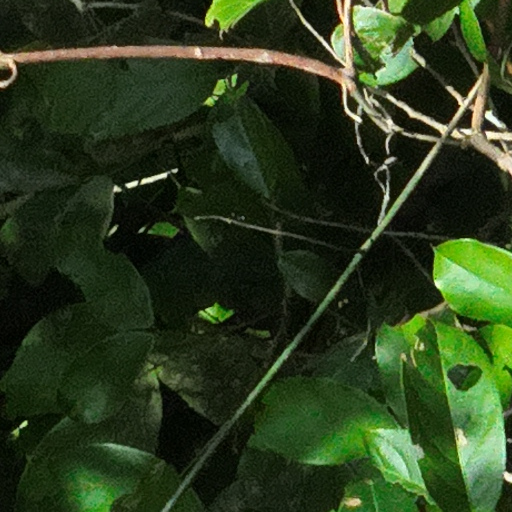
Species: Chrysophyllum cainito
GBIF accepted scientific name: Chrysophyllum cainito
Crown area (m\u00b2): 101.728